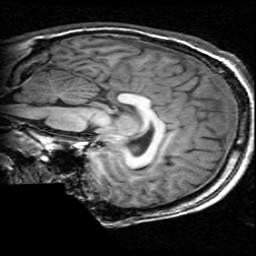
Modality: T1w
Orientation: sagittal
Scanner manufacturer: ge
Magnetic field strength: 3 T
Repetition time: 0.00904 s
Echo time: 0.00184 s